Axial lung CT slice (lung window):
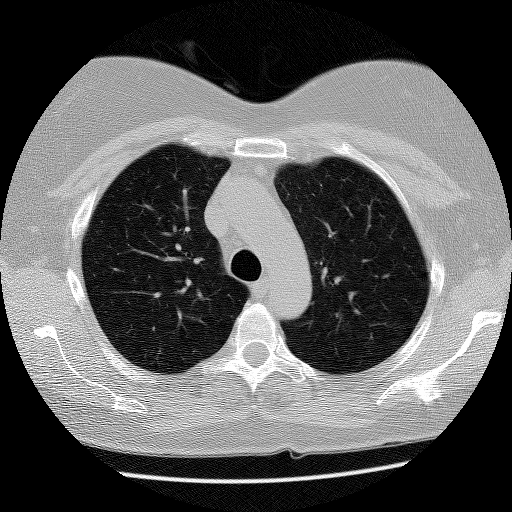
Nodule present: no